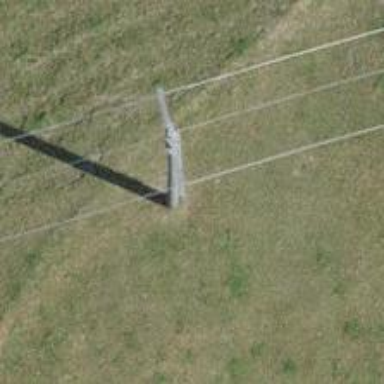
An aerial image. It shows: Power tower.